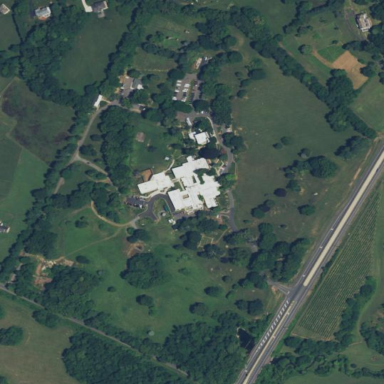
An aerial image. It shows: Healthcare facility identified as hospital.